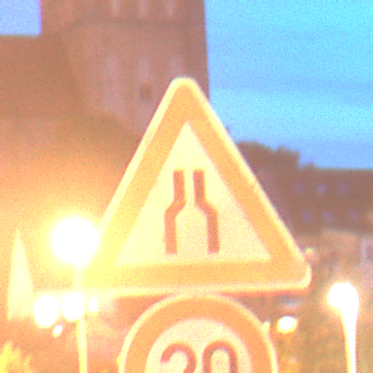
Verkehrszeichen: VerengteFahrbahn
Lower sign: Geschwindigkeit20
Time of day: Night
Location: Outdoor (Urban)
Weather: PartlyCloudy
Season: NotSpecified
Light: Artificial